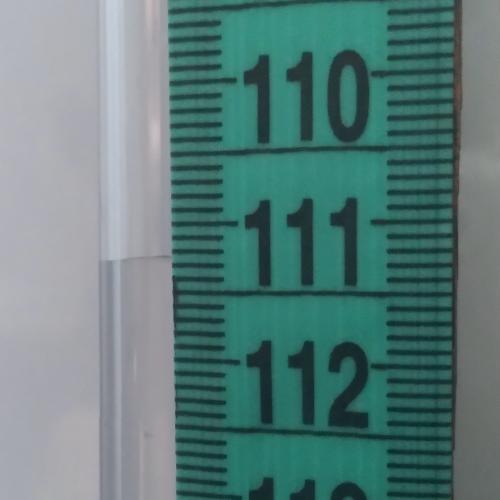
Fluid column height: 111.2 cm